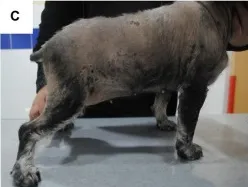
Schematic diagram photography of cutaneous lesion improvement. Mild improvement of papule and scale was identified 1 month after hyperadrenocorticism management (C).
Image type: medical_photograph (skin_photograph)